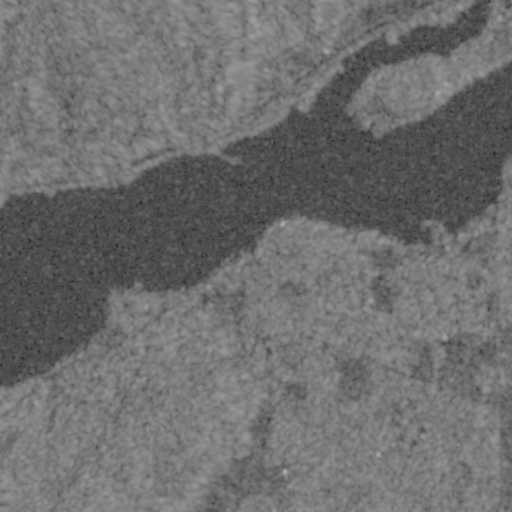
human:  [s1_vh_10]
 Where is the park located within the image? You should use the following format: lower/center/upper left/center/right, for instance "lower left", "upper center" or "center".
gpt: The park is located in the upper right of the image.
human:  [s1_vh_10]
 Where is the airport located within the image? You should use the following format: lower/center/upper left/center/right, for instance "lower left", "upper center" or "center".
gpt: There is no airport in the image.

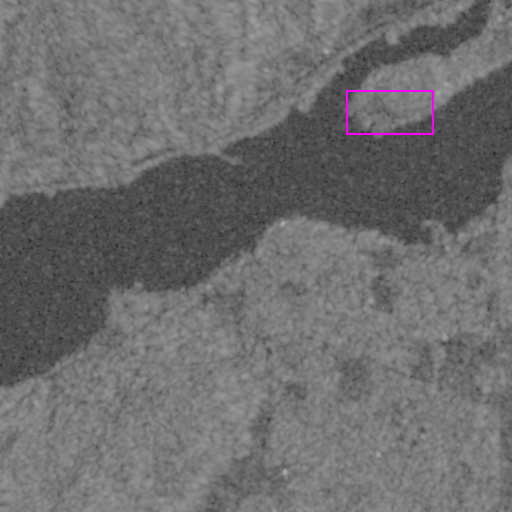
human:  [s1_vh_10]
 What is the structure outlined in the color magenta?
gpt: The structure outlined in magenta is a park.
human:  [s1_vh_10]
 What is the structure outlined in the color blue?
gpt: There is no blue outline.